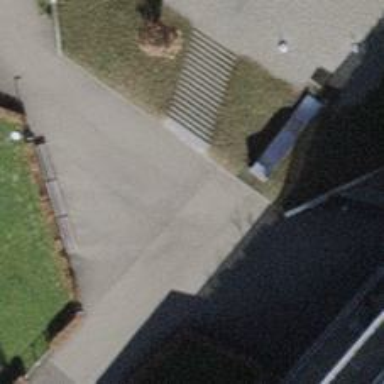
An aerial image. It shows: Set of steps on the road.